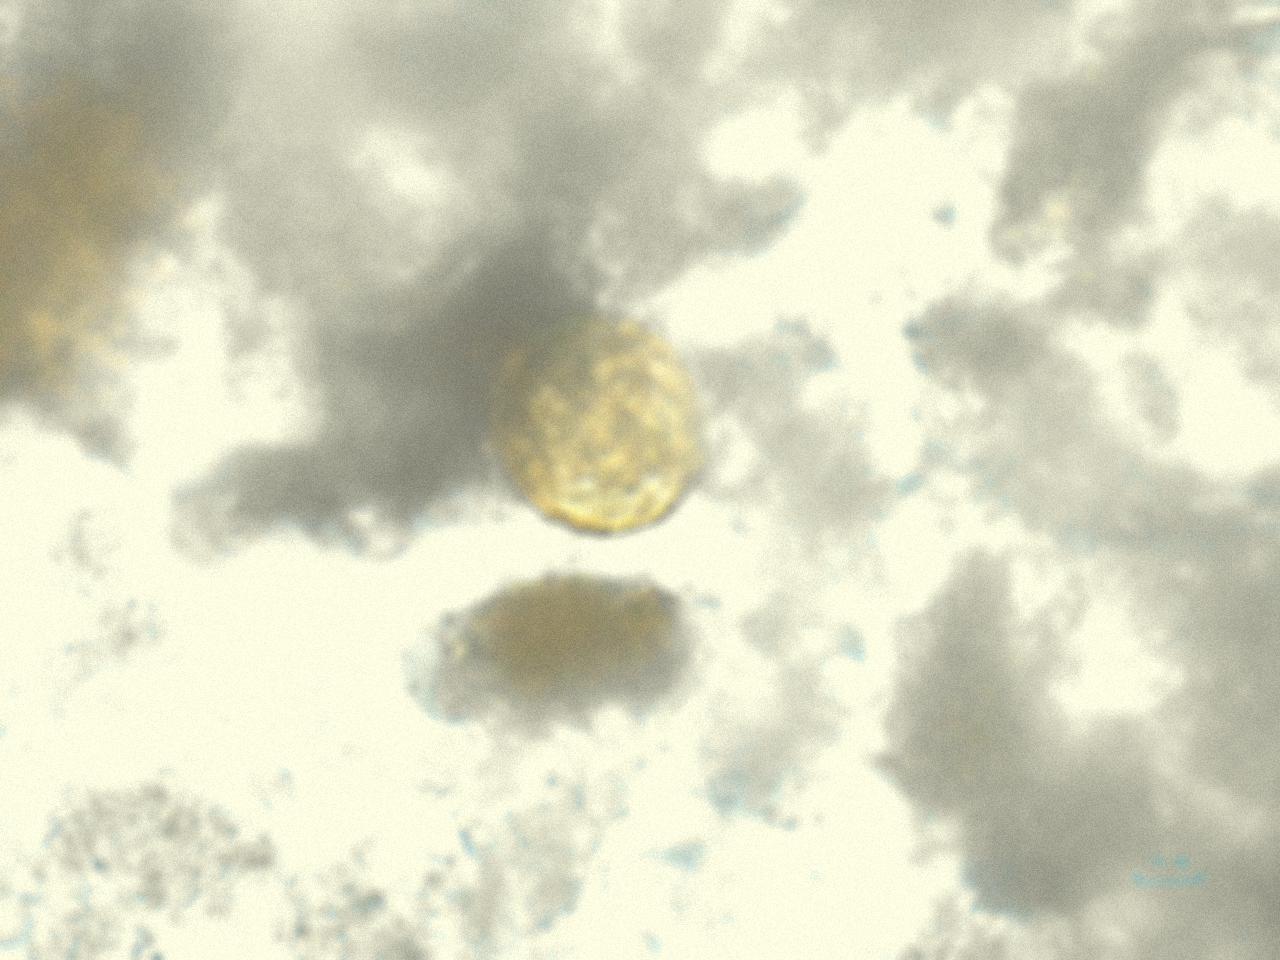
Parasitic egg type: Ascaris lumbricoides